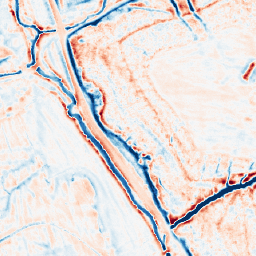
Category: edge_preserving
Decomposition family: bilateral
Decomposition parameters: d: 15
sigma_color: 75
sigma_space: 25
Upsampling method: nearest
Upsampling parameters: scale: 2
Upsampling scale: 2